Question: I try to make my CRM application works and can't figure out where broken part is.
When trying to create new contact, on link '/companies/1/contacts/new'
got 'NoMethodError in Contacts#new'.
Screenshot is attached, see code below. Please help to find mistake..

route.rb is:
'''
Rails.application.routes.draw do
resources :companies do
resources :contacts do
member do
post :new
end
end
end
root 'companies#index'
end
'''
Contacts Controller:
'''
class ContactsController < ApplicationController
before_action :set_company
def index
@contacts = Contact.where(company_id: params[:company_id])
end
def new; @contact = @company.contacts.new; end
def create
@contact = @company.contacts.create(contact_params)
@contact.save ? redirect_to @company : render :new
end
private
def set_company; @company = Company.find(params[:company_id]); end
def contact_params
params.require(:contact).permit(:name, :position, :phone, :email)
end
end
'''
View:
new.html.erb:
'''
<%= render 'form' %>
<%= link_to 'Back', company_contacts_path %>
'''
Form helper:
'''
<%= form_for(@contact) do |f| %>
<div class="field">
<%= f.label :name %><br>
<%= f.text_field :name %>
</div>
<div class="actions">
<%= f.submit %>
</div>
<% end %>
'''
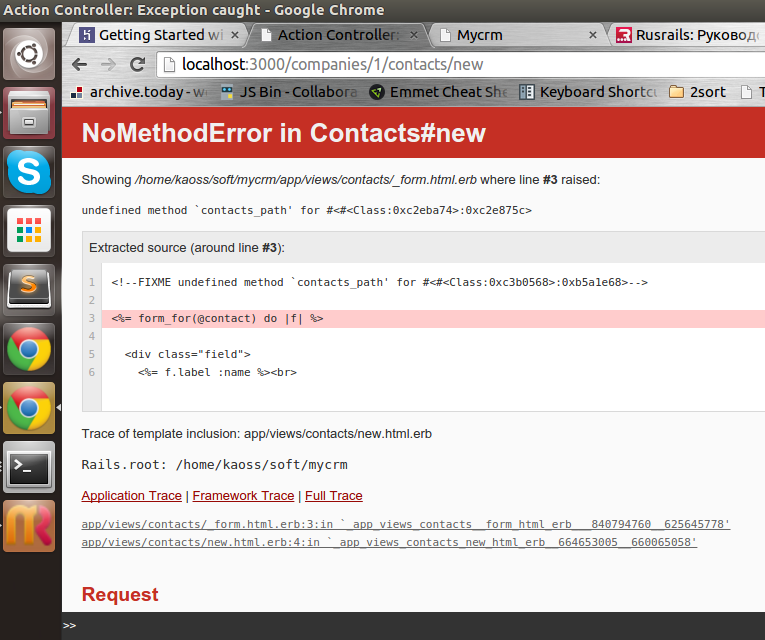
Answer: You need to specify the company as the first argument to 'form_for':
'''
form_for(@company, @contact)
'''
Then 'form_for' will be able to infer the correct path.